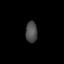
Tissue: lung
Cell type: Smooth muscle cells
Senescence score: 0.5498
Nuclear area (px): 242
Mean DAPI intensity: 76.69